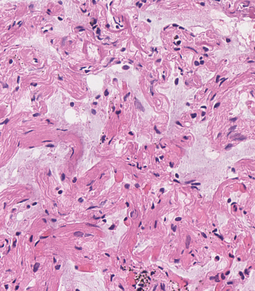
Tumor epithelial tissue: no
Tumor-associated stroma tissue: no
Normal tissue: yes